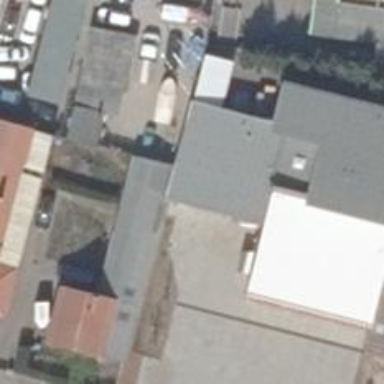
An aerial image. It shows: Fire station building.